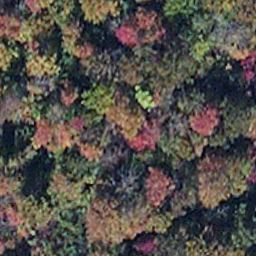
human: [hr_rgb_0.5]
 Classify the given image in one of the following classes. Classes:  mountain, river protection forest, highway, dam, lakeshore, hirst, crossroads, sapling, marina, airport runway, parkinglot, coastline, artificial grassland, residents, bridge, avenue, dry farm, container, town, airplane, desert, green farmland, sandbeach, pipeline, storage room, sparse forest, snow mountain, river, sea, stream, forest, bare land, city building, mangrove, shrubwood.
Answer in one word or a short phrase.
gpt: mangrove